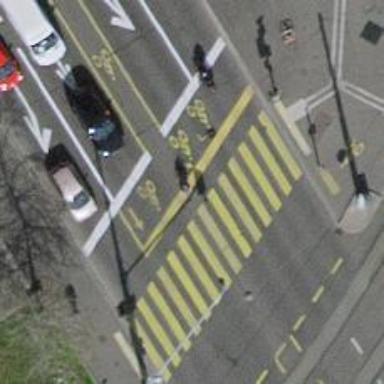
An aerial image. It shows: Road with traffic signals.